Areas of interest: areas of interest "Park and greenspace"
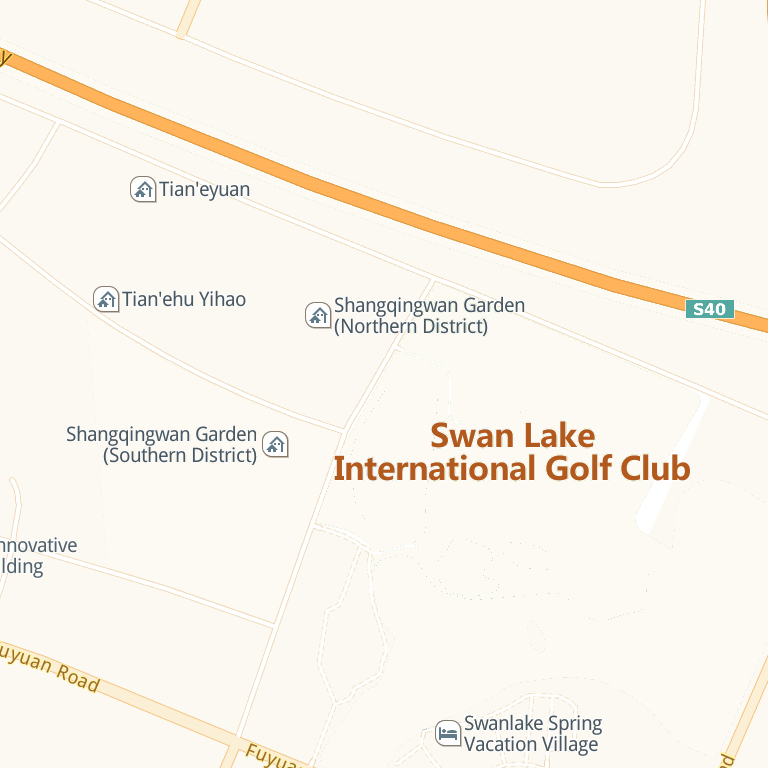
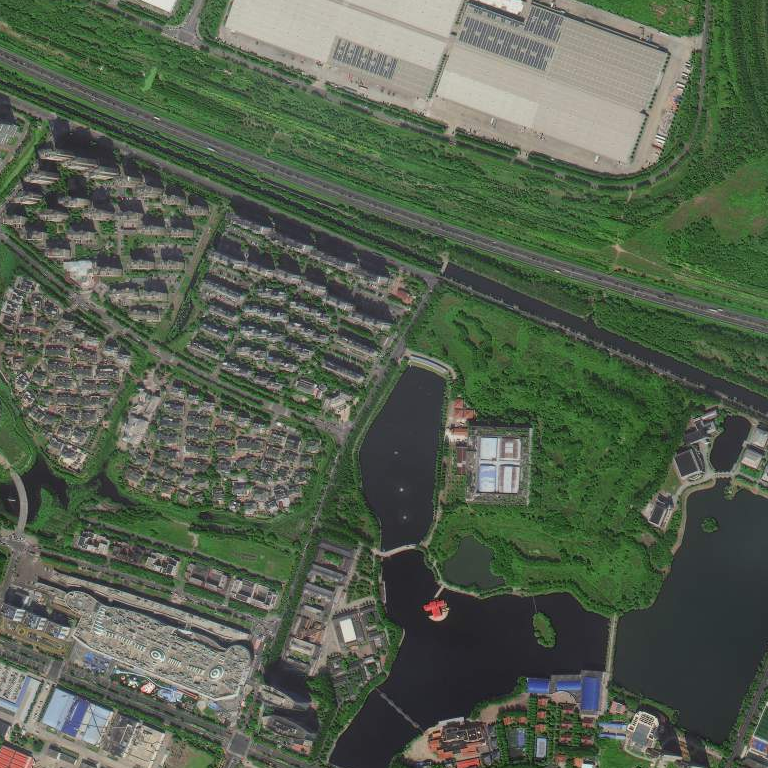